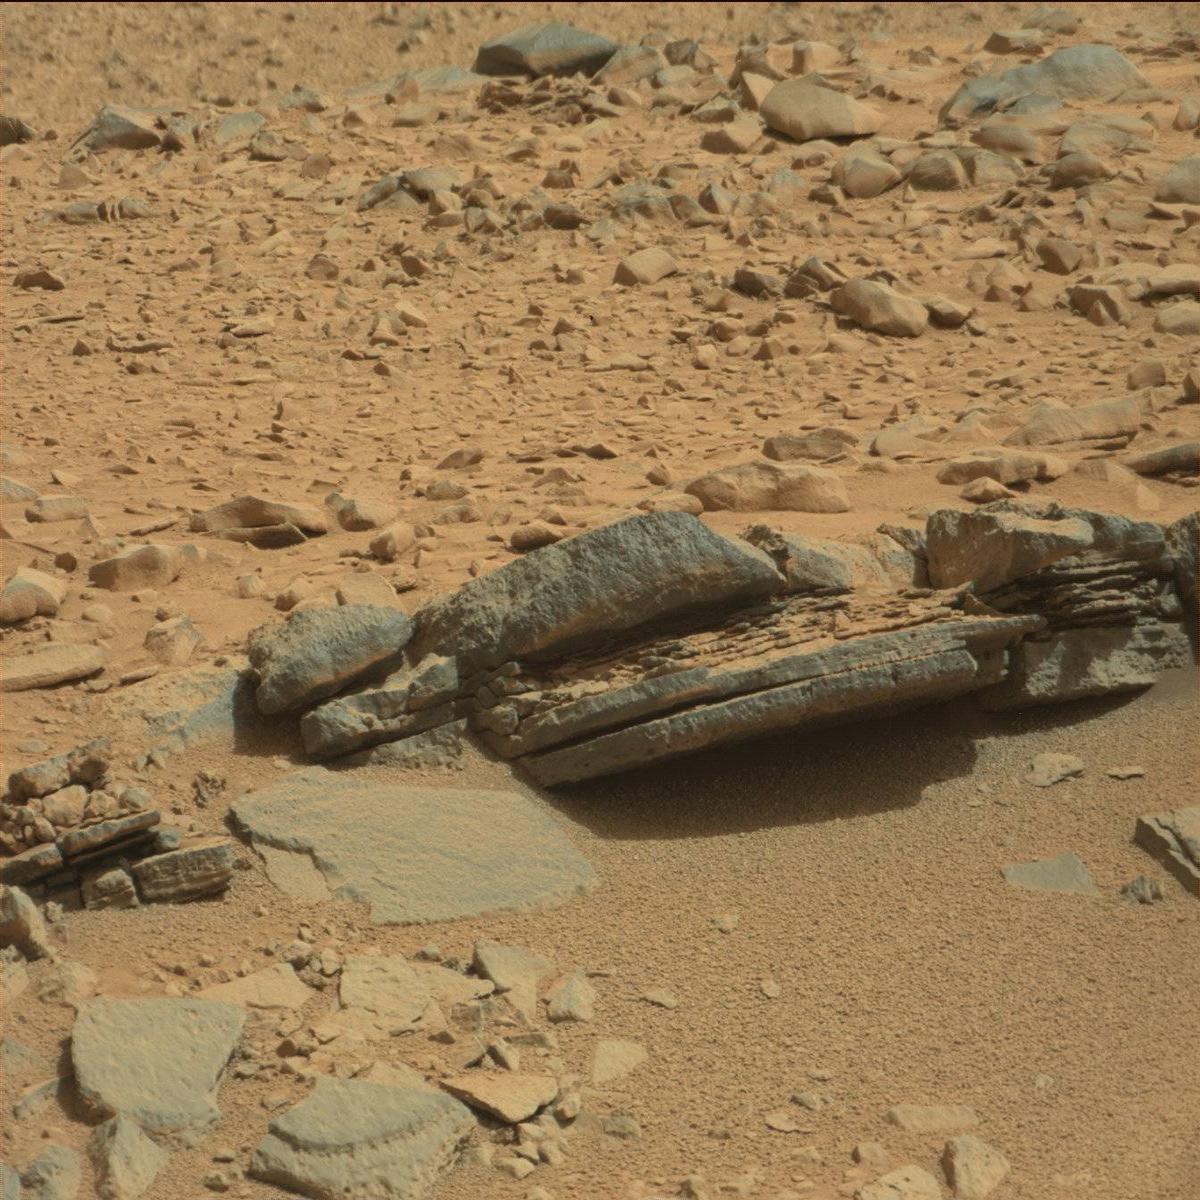
Terrain classes present: Bedrock, Rock, Sand / Soil